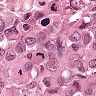
Metastatic tissue present: yes